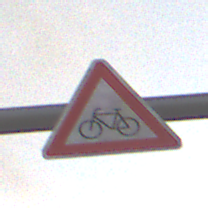
Verkehrszeichen: RadverkehrRechts
Umgebung: Outdoor, RoadRail
Tageszeit: SunriseSunset
Wetter: PartlyCloudy
Licht: Natural
Jahreszeit: NotSpecified
Kontrast: LowContrast